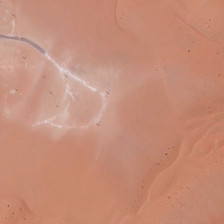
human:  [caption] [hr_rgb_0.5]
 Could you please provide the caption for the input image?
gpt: a narrow road in the wide desert .

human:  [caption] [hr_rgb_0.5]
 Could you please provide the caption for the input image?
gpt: there's nothing but sand in the desert .

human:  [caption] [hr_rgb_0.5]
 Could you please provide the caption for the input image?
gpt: there's nothing but sand in the desert .

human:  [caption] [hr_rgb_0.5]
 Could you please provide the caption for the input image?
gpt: a narrow road in the wide desert .

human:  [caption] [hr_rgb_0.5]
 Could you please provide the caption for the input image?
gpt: a narrow road in the wide desert .